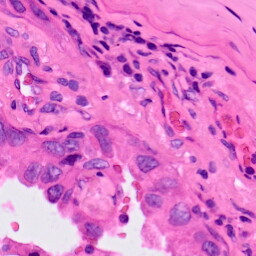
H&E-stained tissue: Lung